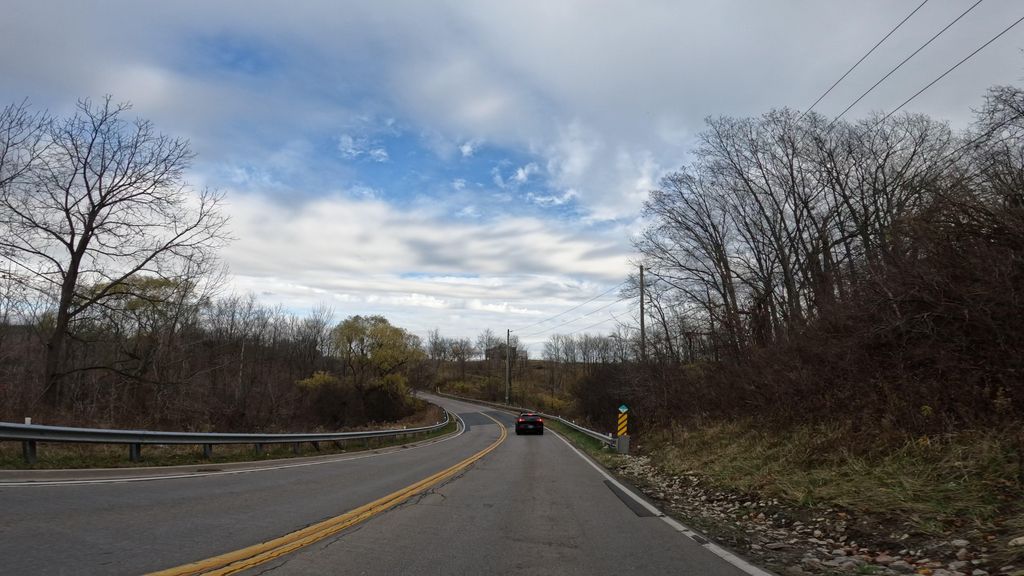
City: hamilton